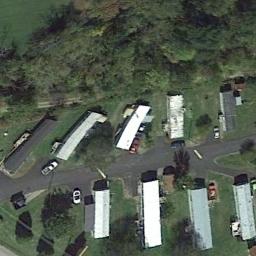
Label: mobile_home_park